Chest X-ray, PA view. Patient: 57 years old, sex M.
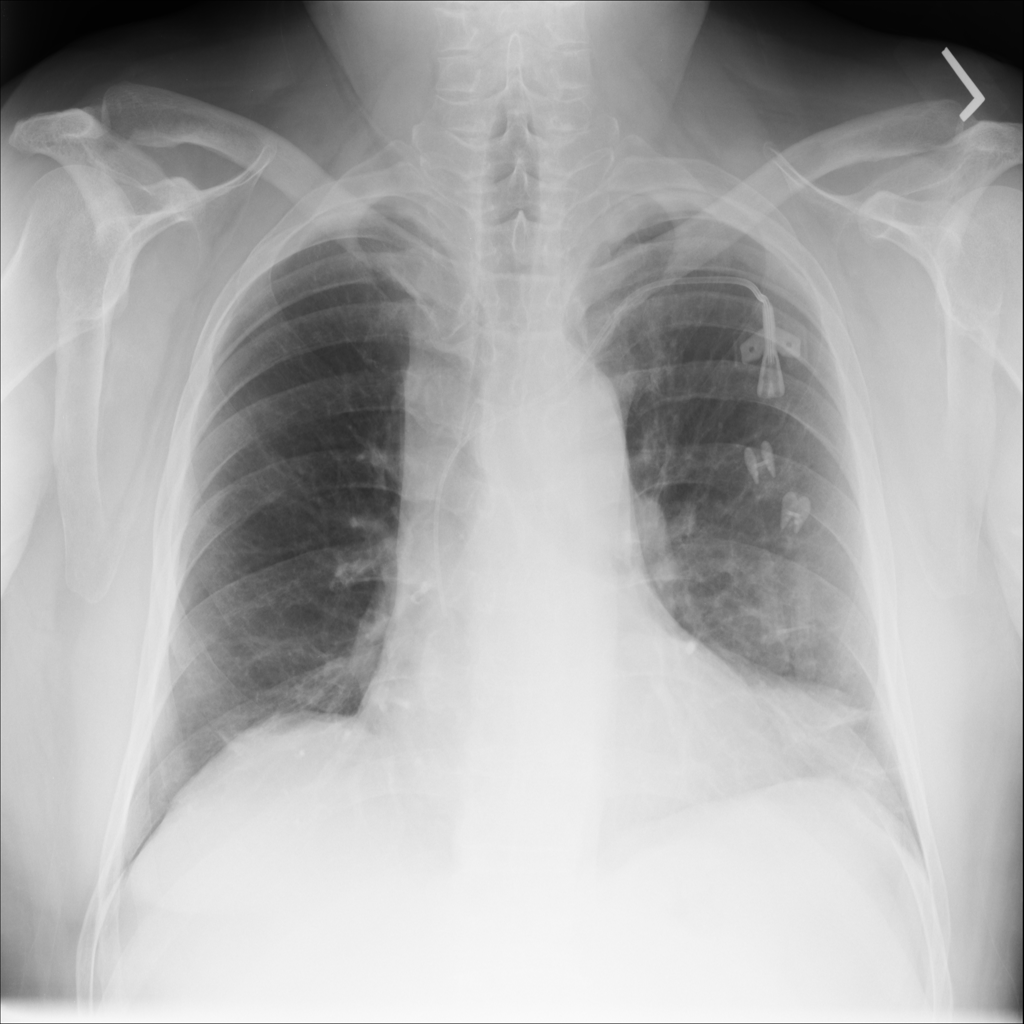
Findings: Atelectasis, Consolidation, Infiltration